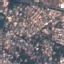
Land use / land cover: Residential